Question: Consider the large UML diagram below (it's not done so pls don't comment on specific details):

Suppose, a couple base class wants to inherit the class (left bottom). How would you go about these without cluttering the UML diagram with inheritance line? I'd like to make this as formal as possible.
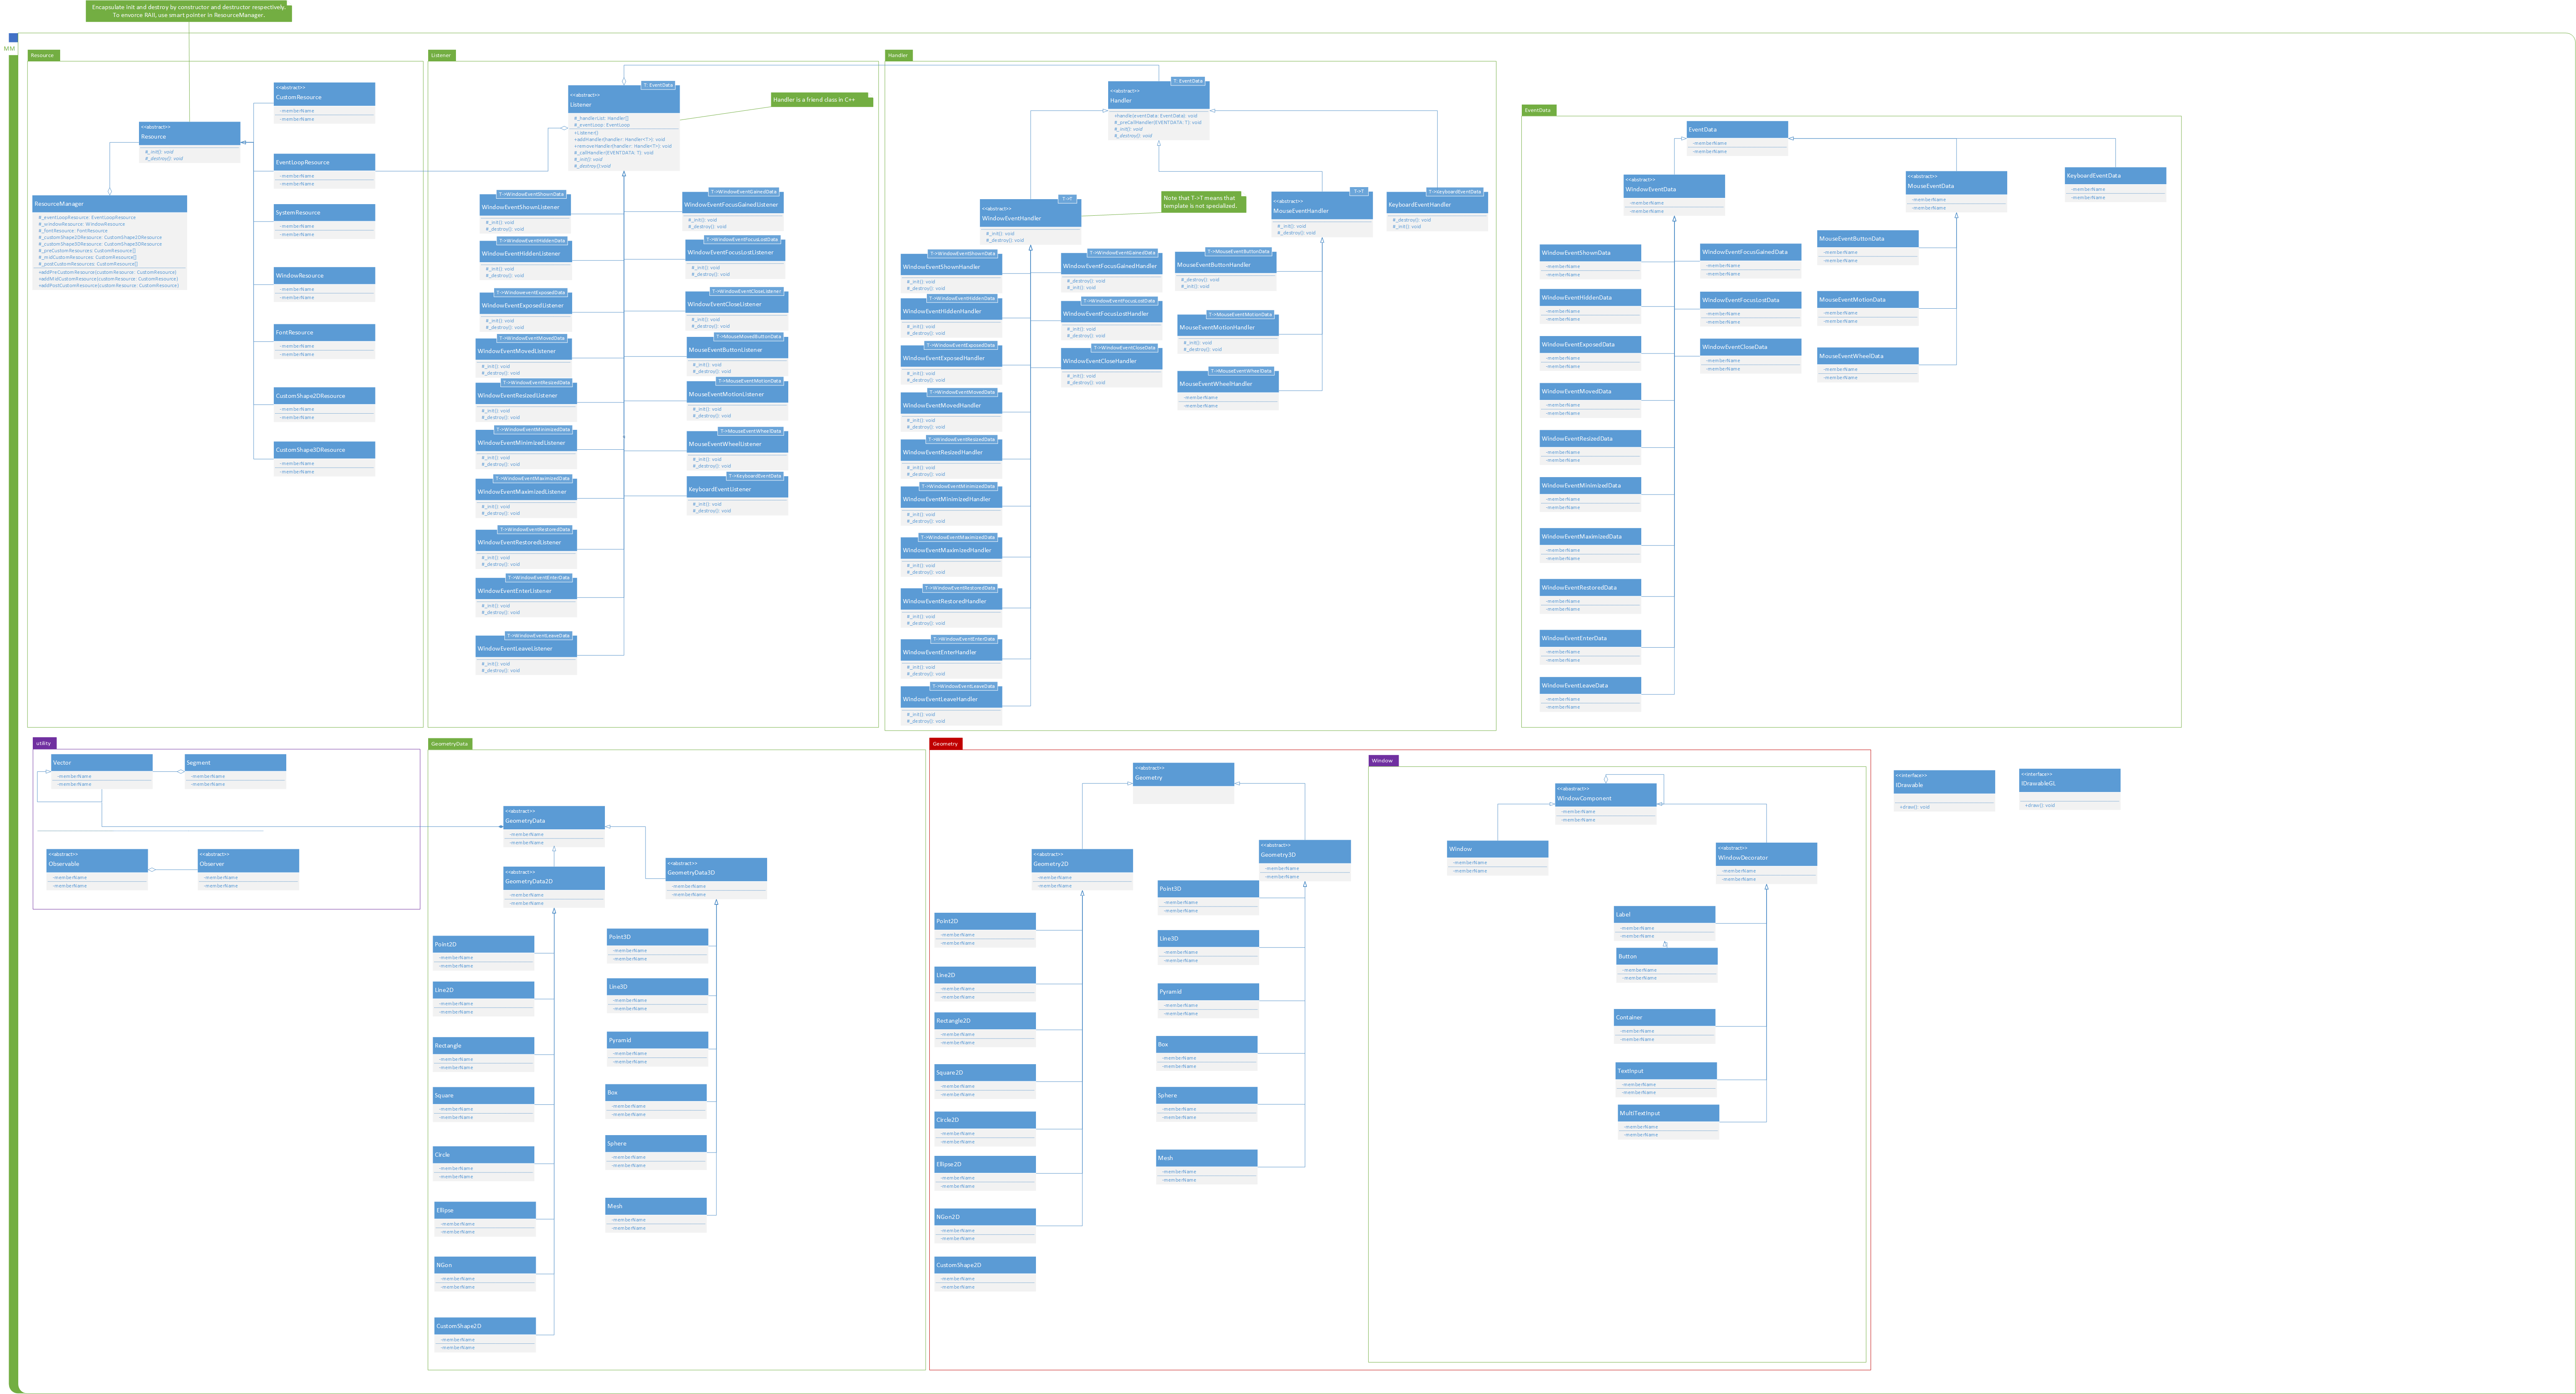
Answer: Please verify that what you really need is a wallpaper / supersized diagram ;) This is exactly the cause why you'd normally come up with several diagrams. One displays the general inheritance structure, others focus on the details of what you surrounded with the colored frames. This step of abstraction is what will really help you.
Plus, you don't need to ask your marketing agency to print it out for you.
If that still doesn't help, reconsider your architecture in terms of low coupling.
Personally I like Enterprise Architect's "slim" notation of superclasses:

('EstimatableWorkTask' is the superclass in this example)
This is tool specific, though.